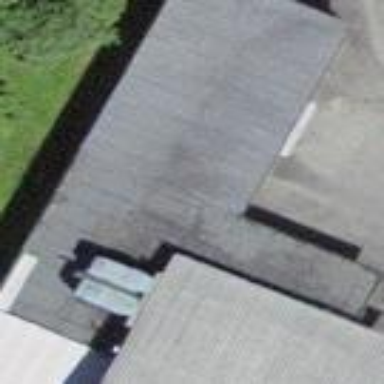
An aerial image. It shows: Garage building.